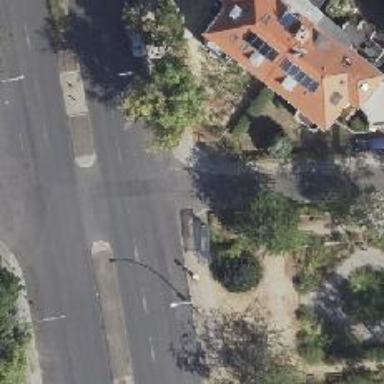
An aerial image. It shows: Residential road with asphalt surface. It is dual carriageway.